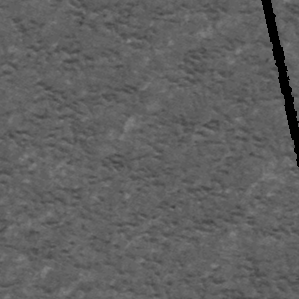
Label: frost